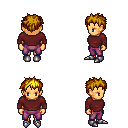
a pixel art fantasy rpg character, female body template, human, tanned skin, maroon long-sleeve shirt, magenta pants, blonde bedhead hairstyle, metal boots, four views (front, back, left, right), 2x2 character sprite sheet, small pixel art, hard edges, no anti-aliasing